Interaction volume radius: 10 \u00c5
Interaction volume height: 10 \u00c5
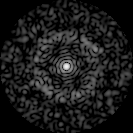
Disorder parameter: 0.8214